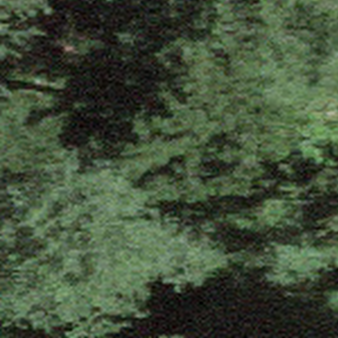
Label: other